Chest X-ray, AP view. Patient: 28 years old, sex M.
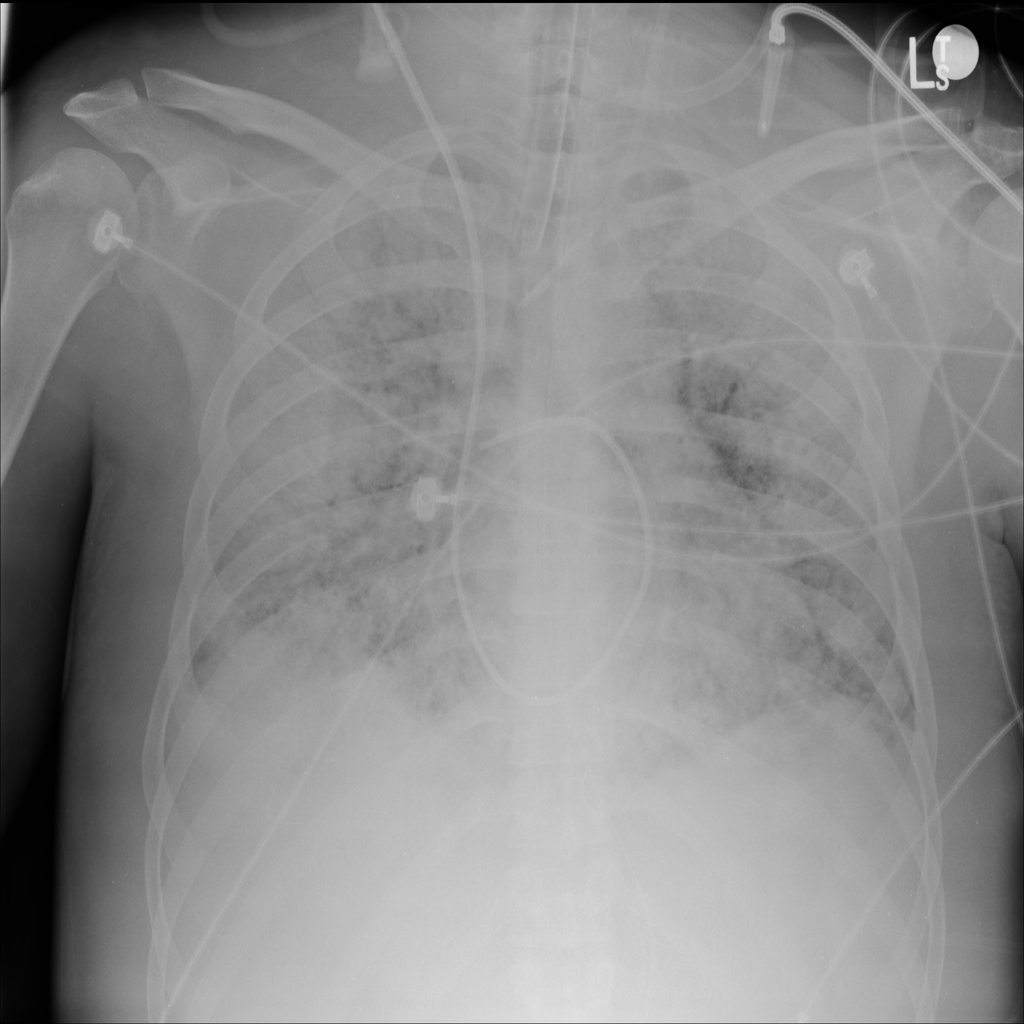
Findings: No Finding